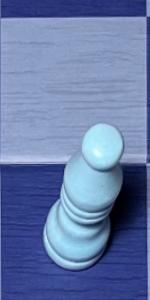
Label: Bishop_White